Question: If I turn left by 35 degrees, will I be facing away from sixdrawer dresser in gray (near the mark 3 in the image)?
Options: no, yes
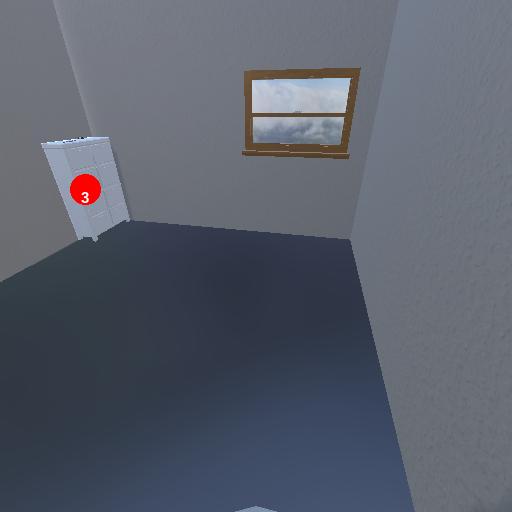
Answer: no